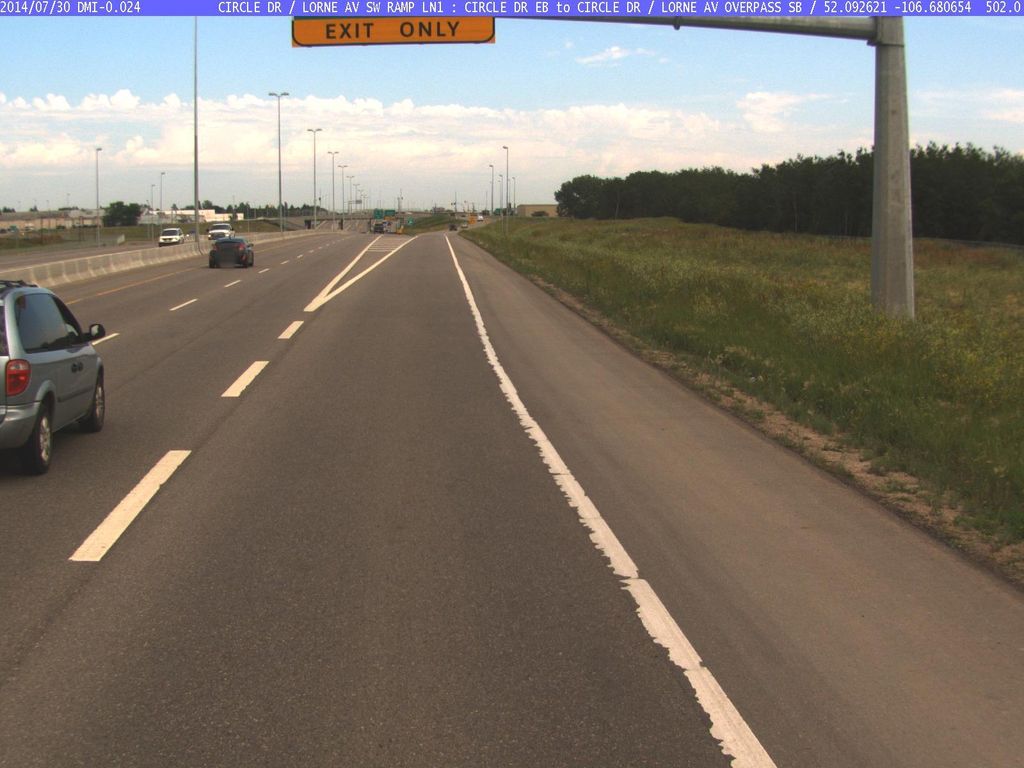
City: saskatoon